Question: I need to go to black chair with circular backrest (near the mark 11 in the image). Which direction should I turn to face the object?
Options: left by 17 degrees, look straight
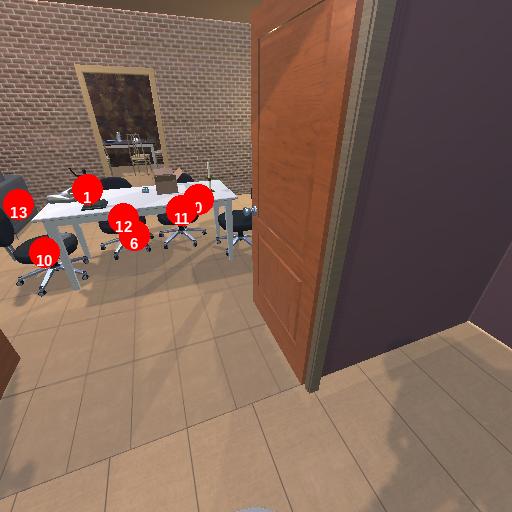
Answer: left by 17 degrees